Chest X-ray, PA view. Patient: 24 years old, sex M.
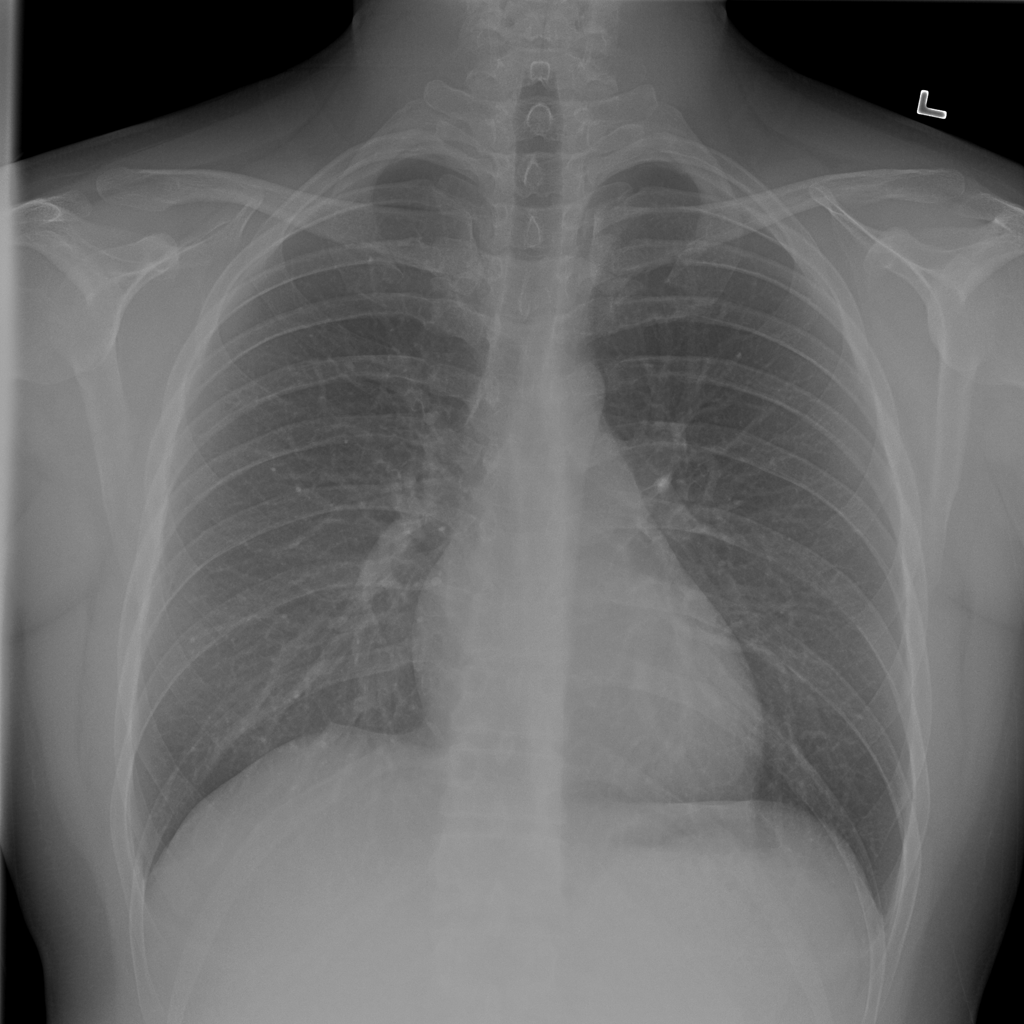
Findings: No Finding